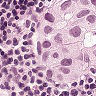
Metastatic tissue present: yes